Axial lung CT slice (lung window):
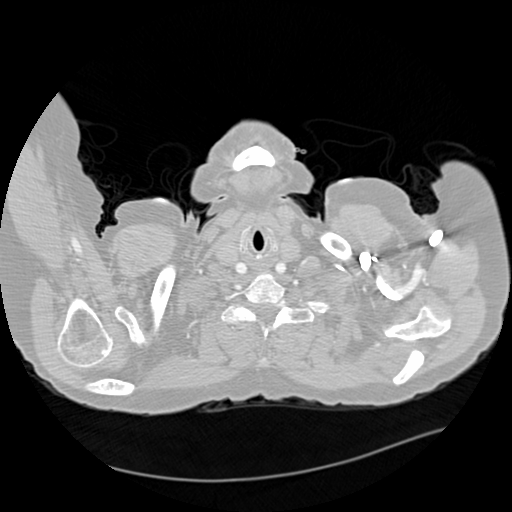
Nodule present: no